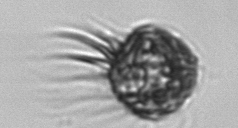
Label: Strombidium_morphotype1